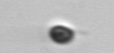
Label: flagellate